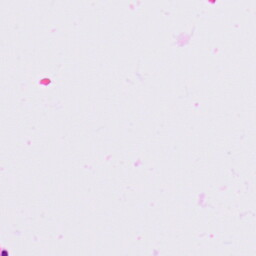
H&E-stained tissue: Lung